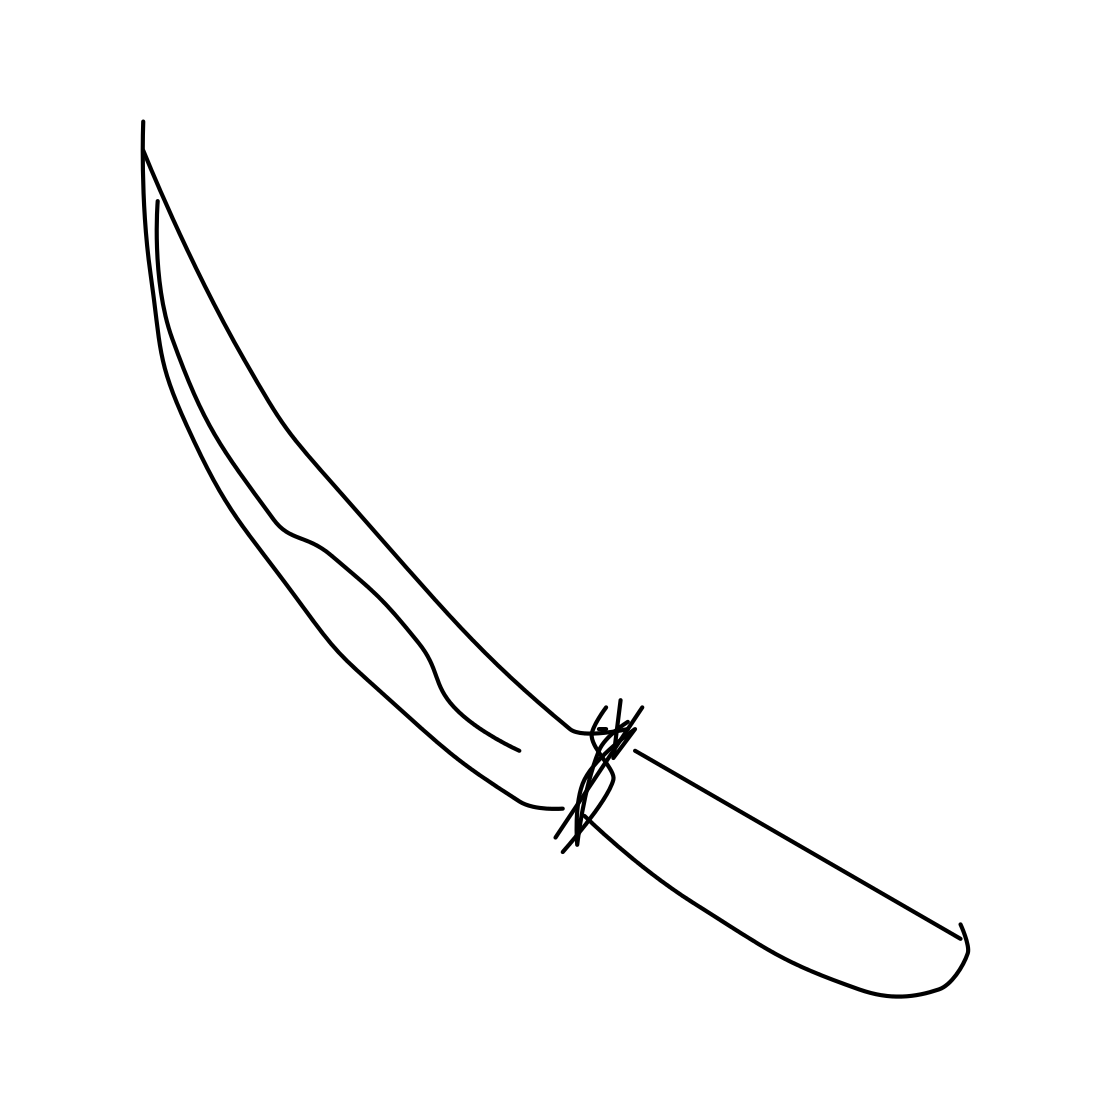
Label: sword